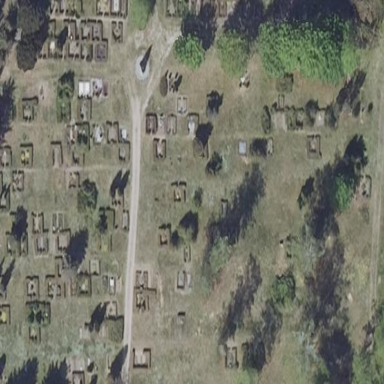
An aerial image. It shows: Cemetery.